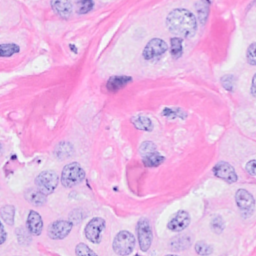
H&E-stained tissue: Breast